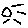
Label: sun